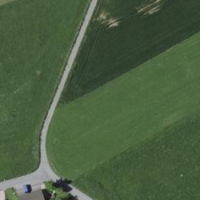
EUNIS habitat code: 52
Species observed at this site:
Lysimachia punctata